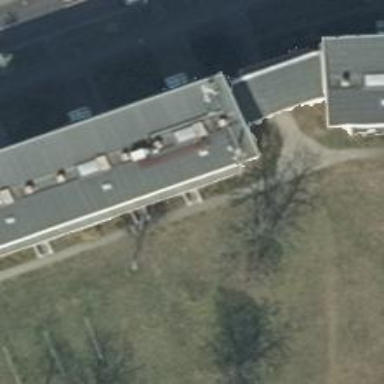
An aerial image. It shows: Kindergarten.